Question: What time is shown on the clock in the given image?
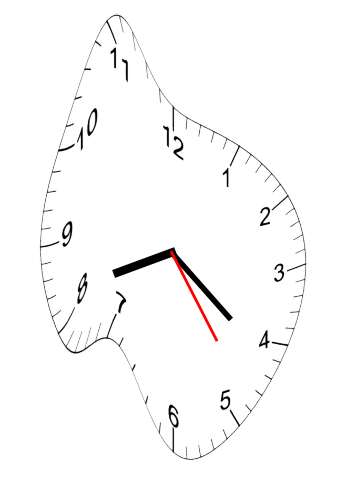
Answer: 08:21:24